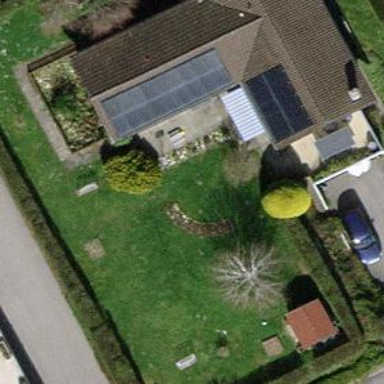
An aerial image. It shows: Simple house.